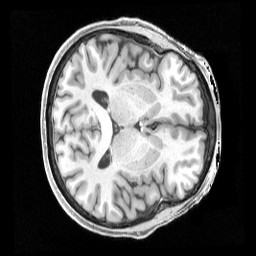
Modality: T1w
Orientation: axial
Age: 65
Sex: female
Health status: healthy
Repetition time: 2.4 s
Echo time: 0.00222 s